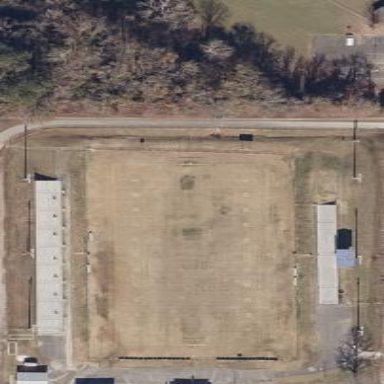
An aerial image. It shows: American football pitch.